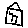
Label: house